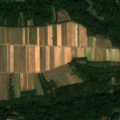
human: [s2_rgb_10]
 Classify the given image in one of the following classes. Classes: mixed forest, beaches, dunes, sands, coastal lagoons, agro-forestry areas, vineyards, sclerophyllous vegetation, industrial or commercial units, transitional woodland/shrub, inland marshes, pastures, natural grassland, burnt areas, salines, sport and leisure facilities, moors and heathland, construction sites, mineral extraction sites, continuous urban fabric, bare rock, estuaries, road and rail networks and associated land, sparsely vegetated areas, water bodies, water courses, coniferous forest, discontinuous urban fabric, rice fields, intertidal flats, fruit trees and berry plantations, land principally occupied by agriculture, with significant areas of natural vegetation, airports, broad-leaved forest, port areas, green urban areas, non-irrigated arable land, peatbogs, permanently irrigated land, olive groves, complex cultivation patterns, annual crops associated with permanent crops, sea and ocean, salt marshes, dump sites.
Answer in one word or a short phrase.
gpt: non-irrigated arable land, broad-leaved forest